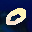
Label: 0